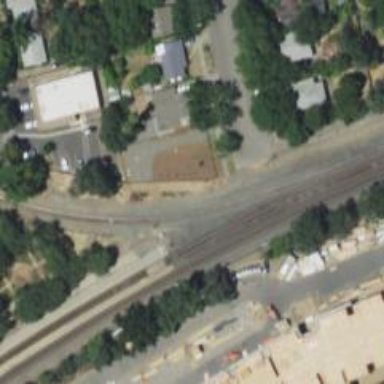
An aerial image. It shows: Railway signal.